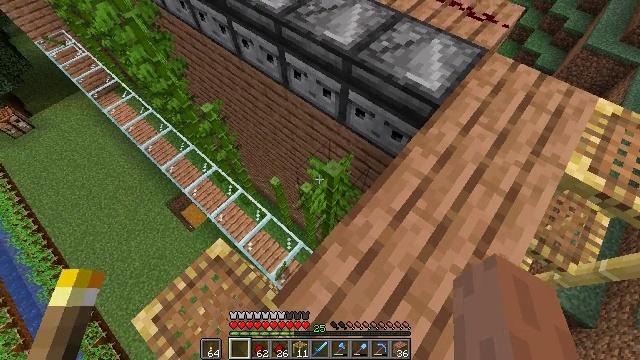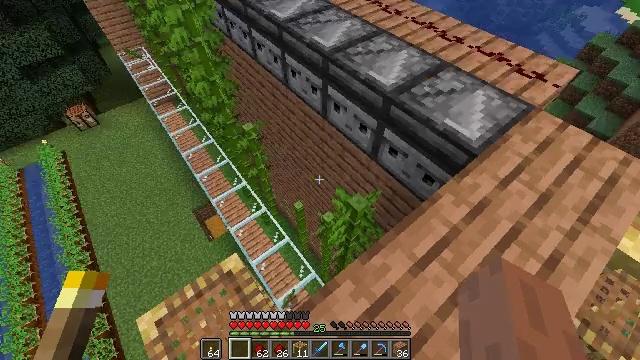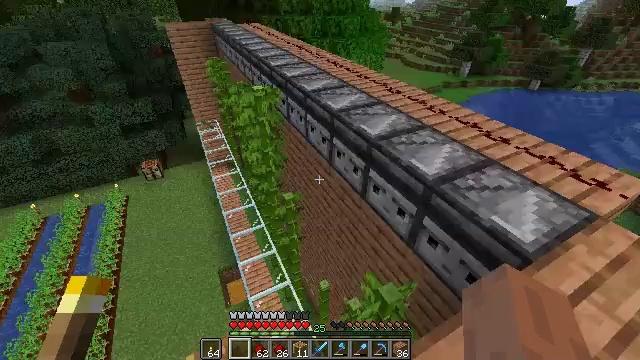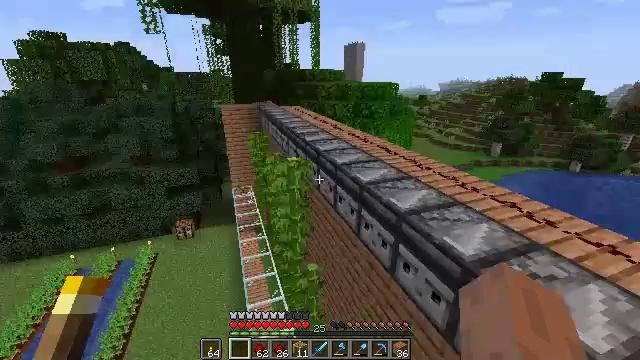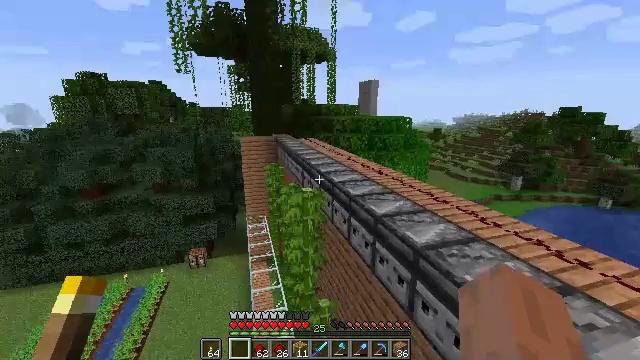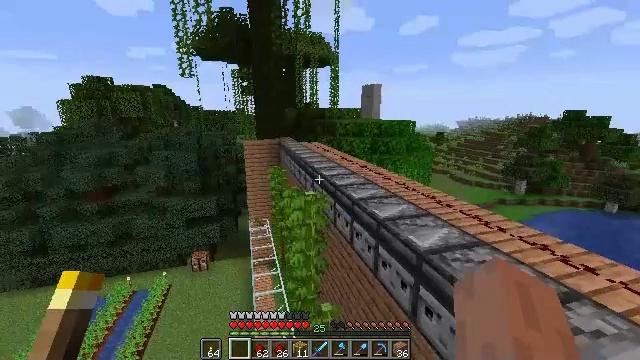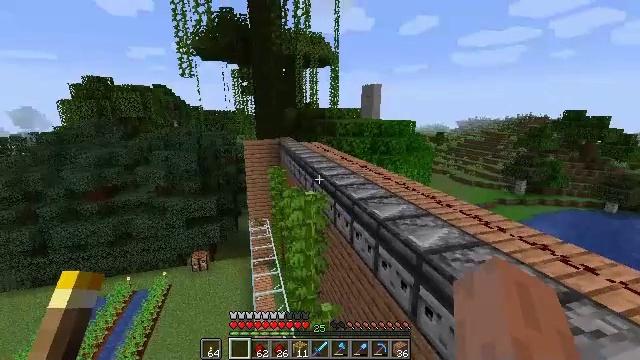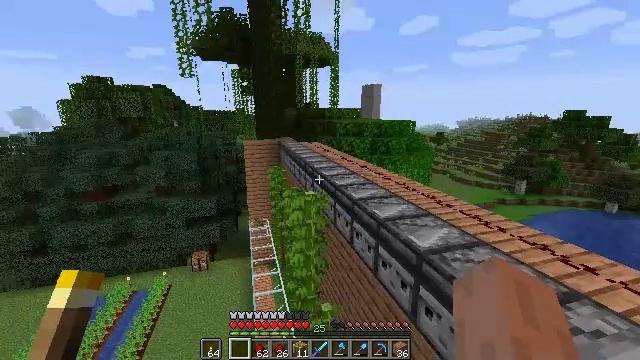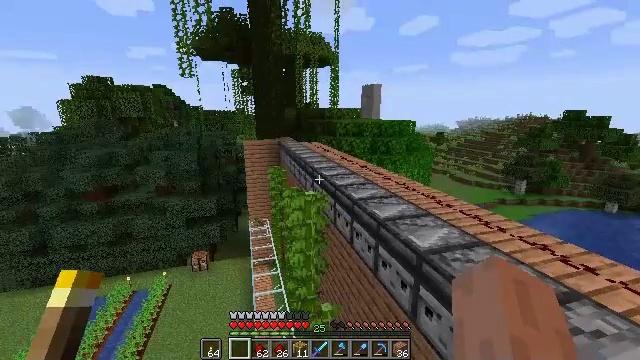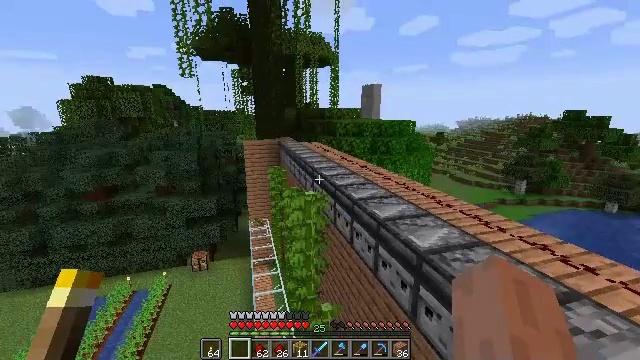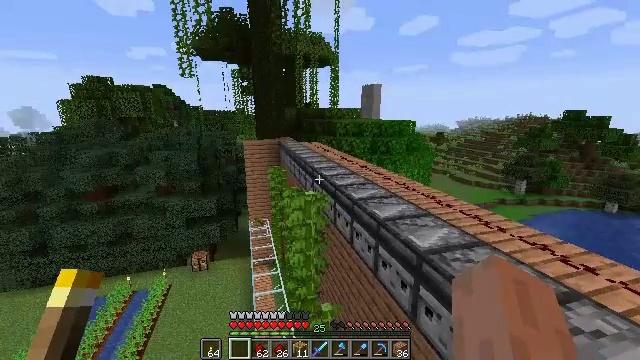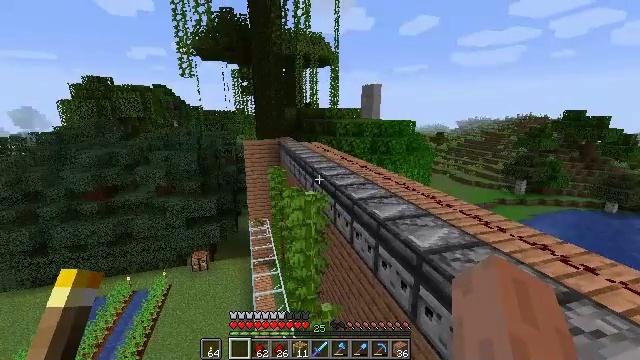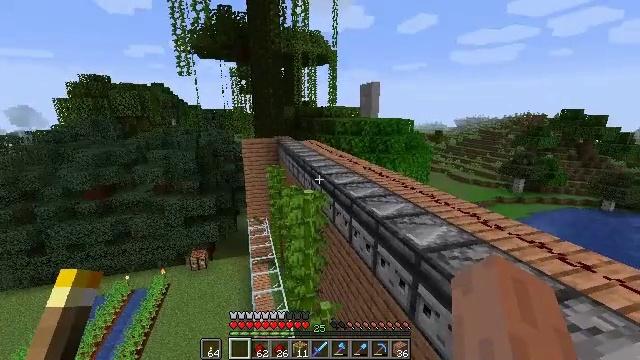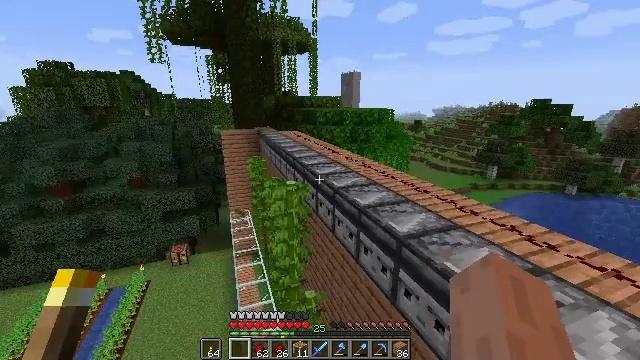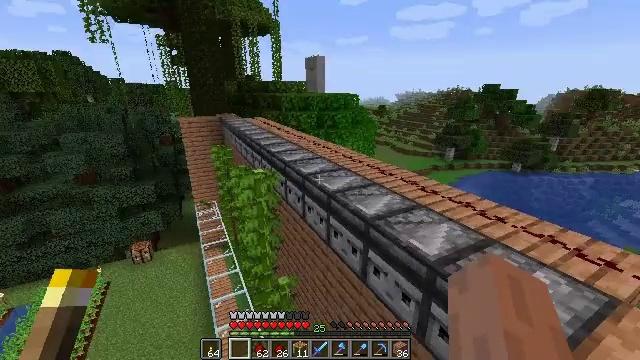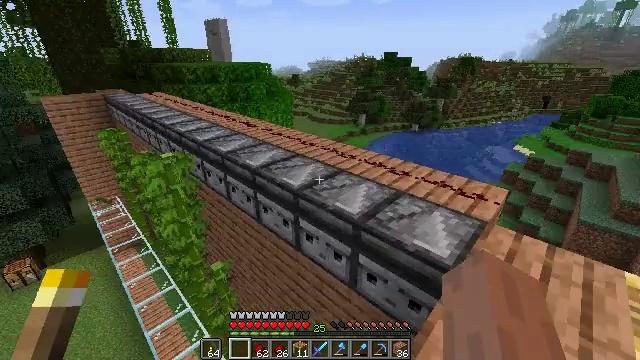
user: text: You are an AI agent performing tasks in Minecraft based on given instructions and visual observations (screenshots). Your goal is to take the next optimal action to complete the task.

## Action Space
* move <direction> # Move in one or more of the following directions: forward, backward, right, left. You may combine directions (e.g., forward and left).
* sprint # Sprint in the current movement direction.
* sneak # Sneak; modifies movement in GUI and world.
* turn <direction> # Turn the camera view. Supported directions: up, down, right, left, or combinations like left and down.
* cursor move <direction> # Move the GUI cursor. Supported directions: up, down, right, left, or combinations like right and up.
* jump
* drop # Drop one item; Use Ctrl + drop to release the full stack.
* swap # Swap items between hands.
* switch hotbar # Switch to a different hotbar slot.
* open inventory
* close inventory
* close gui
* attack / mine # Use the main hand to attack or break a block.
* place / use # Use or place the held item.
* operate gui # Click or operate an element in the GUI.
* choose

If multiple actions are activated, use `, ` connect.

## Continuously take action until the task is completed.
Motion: motion action
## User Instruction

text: Collect some bamboo.
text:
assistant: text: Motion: turn left and up
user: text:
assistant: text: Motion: turn left and up
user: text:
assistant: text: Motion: turn left and up
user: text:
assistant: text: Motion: turn left and up
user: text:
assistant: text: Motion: no_op
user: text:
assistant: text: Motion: no_op
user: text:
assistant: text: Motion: no_op
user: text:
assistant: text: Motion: no_op
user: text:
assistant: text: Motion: no_op
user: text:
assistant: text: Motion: no_op
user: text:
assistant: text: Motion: no_op
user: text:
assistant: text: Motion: no_op
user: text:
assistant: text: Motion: turn right and down
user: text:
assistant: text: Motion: turn right and down
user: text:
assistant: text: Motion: turn right and down
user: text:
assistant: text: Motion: turn right and down
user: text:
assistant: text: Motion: turn right and down
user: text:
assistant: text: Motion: turn right and down
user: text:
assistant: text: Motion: no_op
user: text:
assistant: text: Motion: no_op
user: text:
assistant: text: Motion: no_op
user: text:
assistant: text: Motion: no_op
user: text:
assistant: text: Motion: move forward
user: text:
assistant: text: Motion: move forward
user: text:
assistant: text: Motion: move forward
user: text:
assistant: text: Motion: move forward
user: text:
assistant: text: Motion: move forward
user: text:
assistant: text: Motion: move forward, turn left
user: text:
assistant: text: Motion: move forward, turn left
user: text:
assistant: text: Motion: move forward, turn left